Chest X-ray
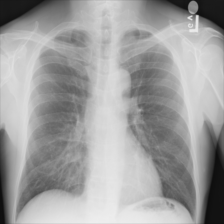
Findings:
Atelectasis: negative
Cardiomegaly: negative
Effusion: negative
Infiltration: negative
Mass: negative
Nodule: negative
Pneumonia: negative
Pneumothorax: negative
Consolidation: negative
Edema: negative
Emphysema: negative
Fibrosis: negative
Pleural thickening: negative
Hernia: negative